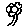
Label: flower